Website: crate-barrel
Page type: account-selection
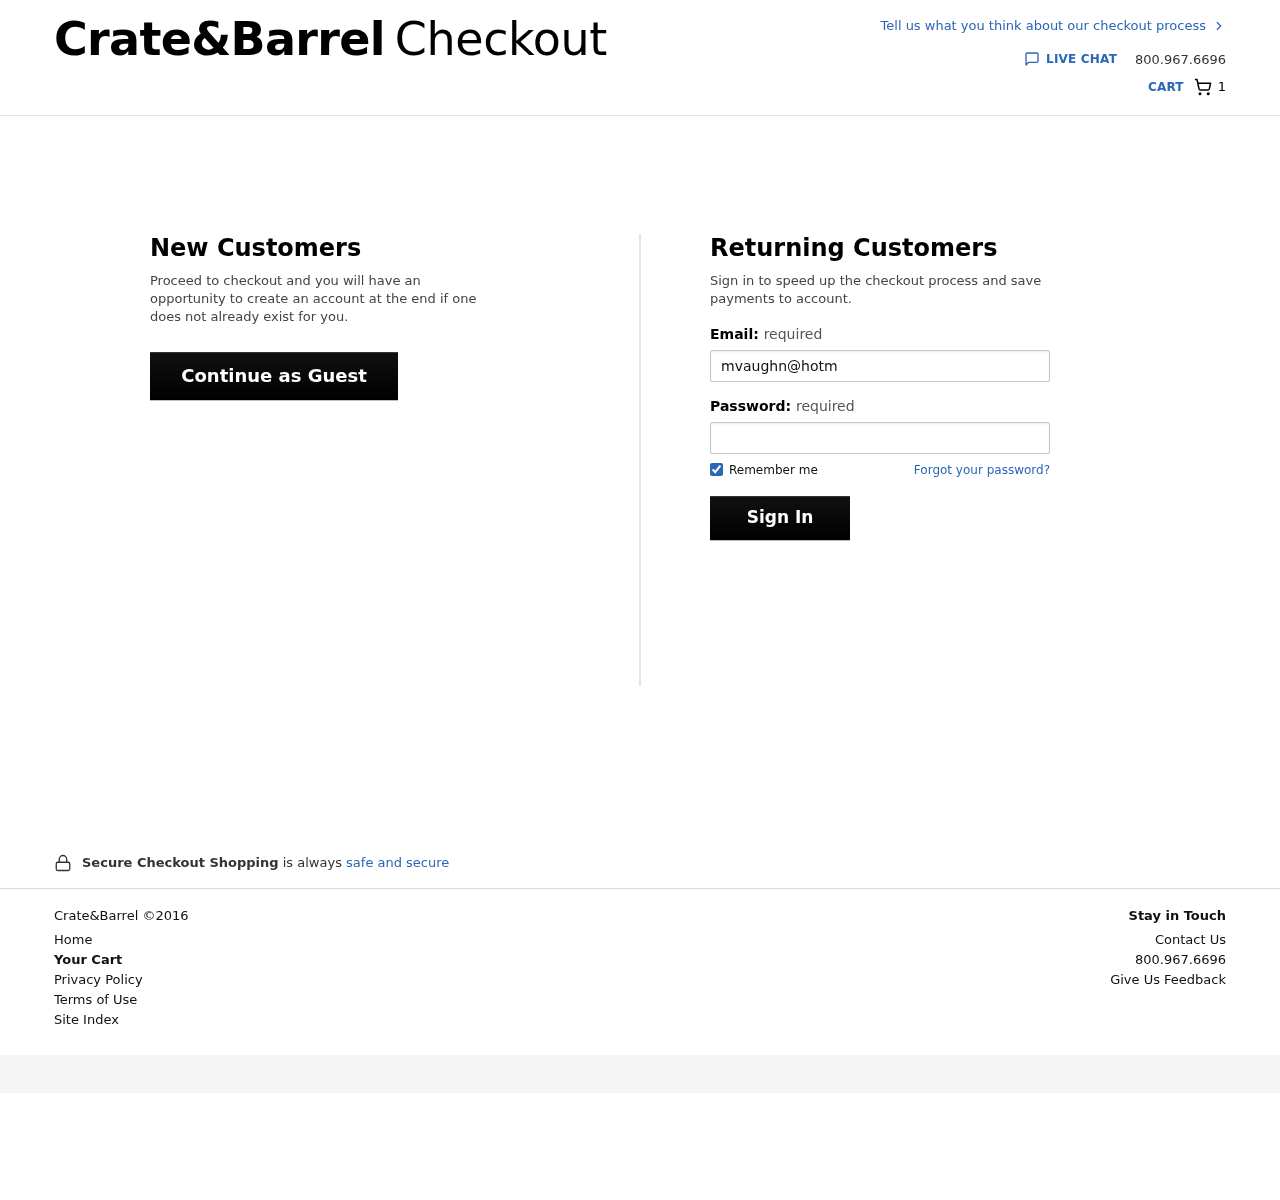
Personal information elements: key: PII_EMAIL
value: mvaughn@hotmail.com
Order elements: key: ORDER_NUM_ITEMS
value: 1